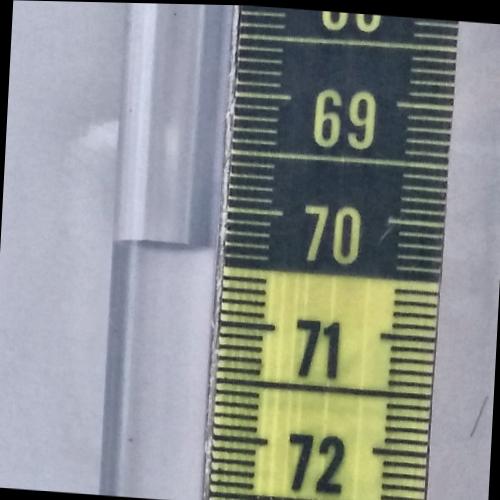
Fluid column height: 70.4 cm